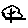
Label: tree